Question: I have this image of a battery:

I would like to determine the dimensions of the battery (in pixels).
The problem I have is that the battery is rotated by an unknown angle.
How can I detect the dimensions of this rotated battery?
I was thinking of these algorithmic steps:
- - -
I am somewhat inexperienced, and I would appreciate some guidance as to how to implement these algorithmic stages in Matlab.
Thanks
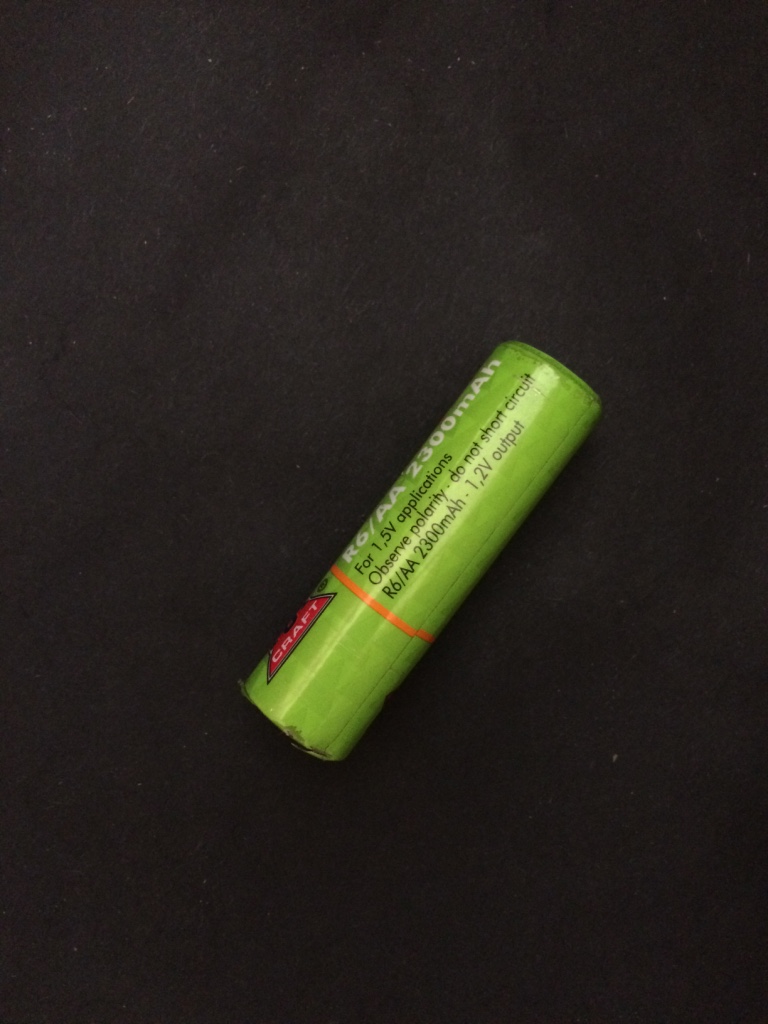
Answer: Consider this as a beginner's tutorial to Matlab image processing. Read the documentation of the commands used and try and what they are doing and why.
### 1. Read the image
Use <URL>:
'''
>> img = im2double( imread( 'path/to/battety.jpg' ) );
'''
You can check out the size of your 'img' using <URL> command:
'''
>> size( img )
ans =
1024 768 3
'''
You can see from the result that your image has 1024 rows, 768 columns and 3 channels (Red, Green and Blue).
### 2. Convert to black and white (a.k.a thresholding)
As you can see the battery is significantly brighter than the background and is colorless. We can select pixels that have large gap between the brightest channel value to darkest channel values as "battery" pixels:
'''
>> bw = (max(img,[],3)-min(img,[],3)) > 0.2;
'''
See <URL> for more details.
There are other methods to threshold an image, see <URL> for more details.
Using <URL> we can see what we got:
'''
>> imshow(bw,[],'border','tight');
'''

Normally one uses <URL> to improve thresholding results.
You can use <URL>:
'''
>> bw = imclose( bw, ones(25) );
'''
Resulting with:

### 3. find angle of rotation
A useful command for processing and working with bw images is <URL> of the "white"/battery region of your image
'''
>> st = regionprops( bw, 'Orientation' )
st =
Orientation: 52.8694
'''
As you can see the battery is rotated by 52.8 degrees.
Using <URL> to "straighten" the battery
'''
>> rbw = imrotate( bw, -st.Orientation );
'''
Once the battery is axis-aligned, you can "project" the white pixels onto the horizontal and vertical axes using <URL>:
'''
>> pc = any( rbw, 2 ); %// project all rows into a single column
>> pr = any( rbw, 1 ); %// project all columns into a single row
'''
Now you need to find the first and last pixels set to 1 in the projections. Use <URL> for that:
'''
>> fx = find( pr, 1, 'first'); %// first x coordinate
>> tx = find( pr, 1, 'last'); %// last x coordinat
>> fy = find( pc, 1, 'first'); %// first y coordinate
>> ty = find( pc, 1, 'last'); %// last y coordinate
'''
Once you have x,y coordinates of corners, you can plot them on the rotated image:
'''
>> imshow(rbw,[],'border','tight');
>> hold on;
>> plot( [fx tx tx fx fx], [fy fy ty ty fy], ':r', 'LineWidth',3);
'''
Yields:

And the coordinates are:
'''
>> [fx fy tx ty]
ans =
406 608 866 733
'''
As you can see your battery is (866-406) pixels long and (733-608) pixels wide.